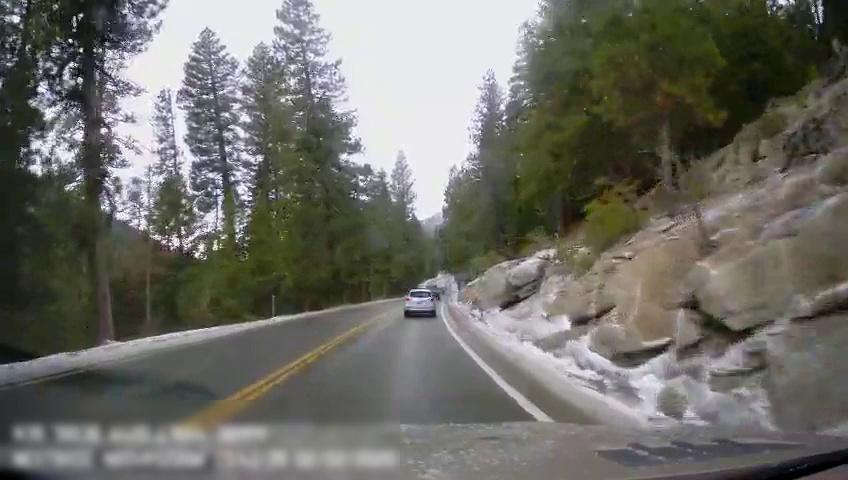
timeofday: Day
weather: Cloudy
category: Drivable Space
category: Vehicles | Truck
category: Vehicles | Car
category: Lanes | Current Lane
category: Lanes | Current Lane
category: Lanes | Opposite Lane
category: Lanes | Opposite Lane